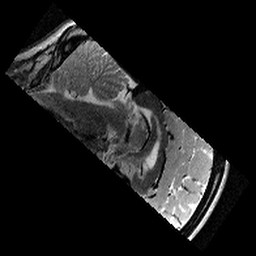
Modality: T2w
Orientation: sagittal
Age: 10
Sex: female
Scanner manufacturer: siemens
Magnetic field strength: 3 T
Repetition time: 9.23 s
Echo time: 0.067 s